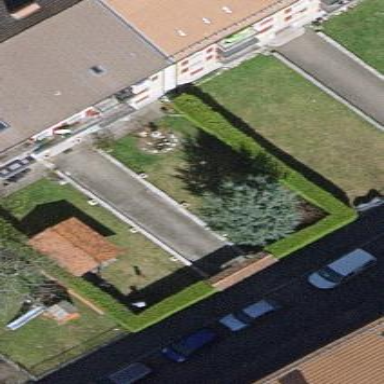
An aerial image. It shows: Residential garden.